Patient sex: M
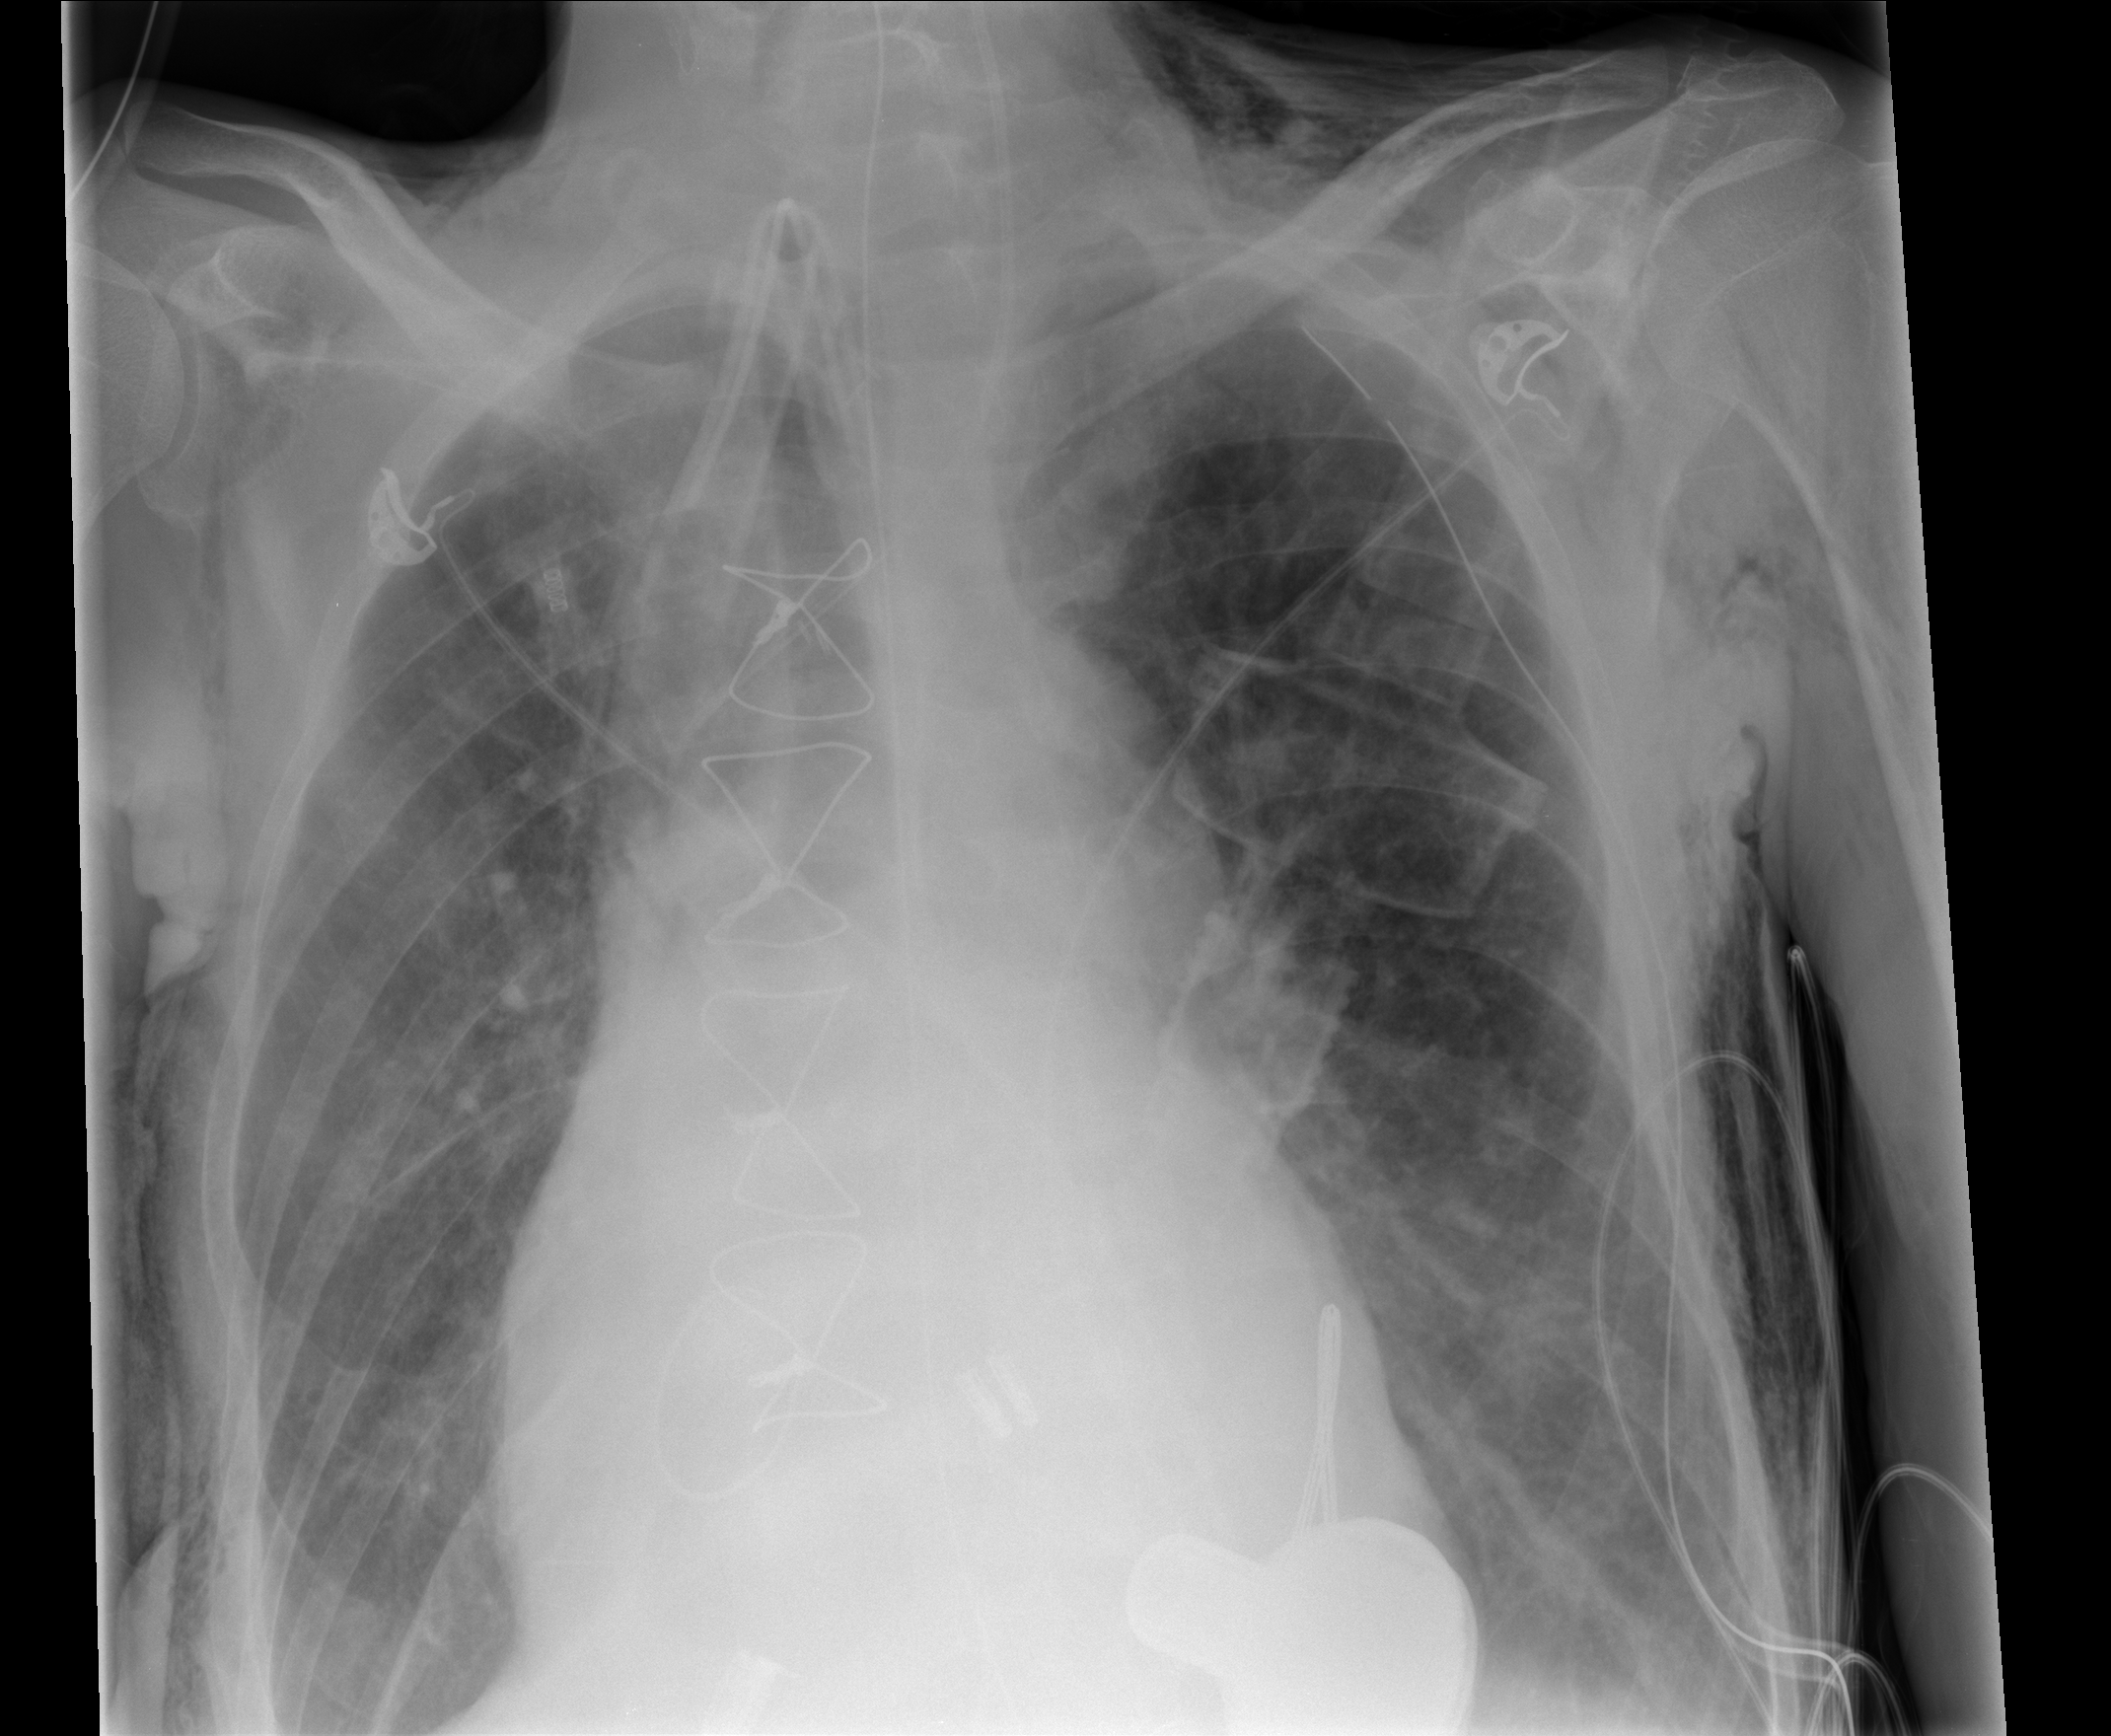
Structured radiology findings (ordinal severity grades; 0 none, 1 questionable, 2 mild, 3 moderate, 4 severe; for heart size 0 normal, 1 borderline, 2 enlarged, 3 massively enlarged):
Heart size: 1
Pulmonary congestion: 1
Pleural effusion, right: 0
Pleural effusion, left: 0
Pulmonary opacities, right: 0
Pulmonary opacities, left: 0
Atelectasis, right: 0
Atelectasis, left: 2